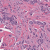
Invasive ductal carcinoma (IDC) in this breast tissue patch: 1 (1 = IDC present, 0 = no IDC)